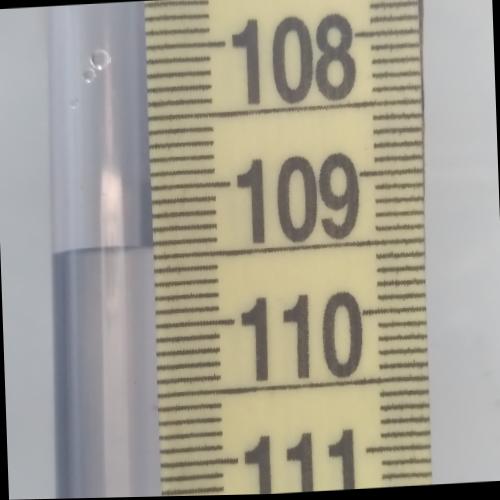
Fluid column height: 109.4 cm